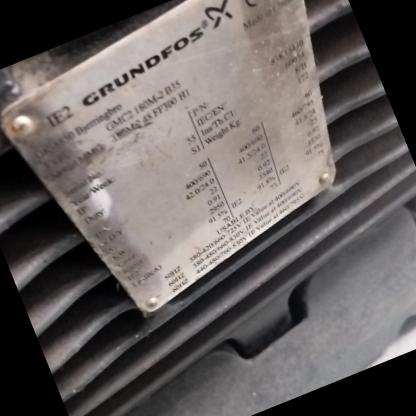
Klasa: tabliczka-znamionowa